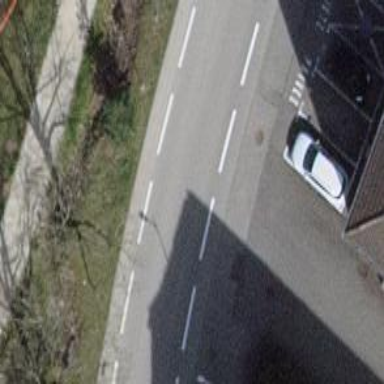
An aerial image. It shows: Residential road with designated cycle lane.